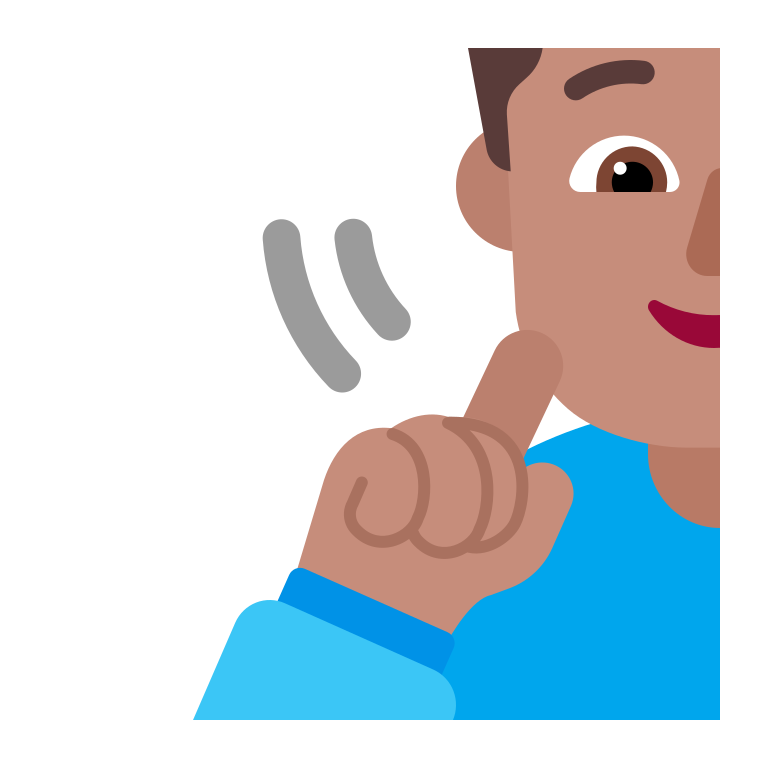
woman deaf flat